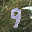
Label: 9